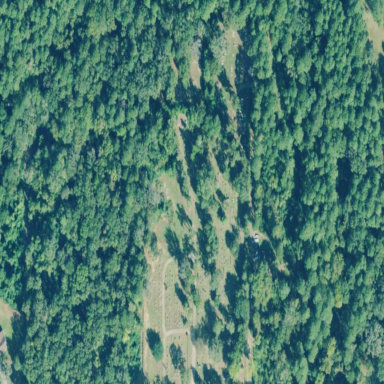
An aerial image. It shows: Cemetery.